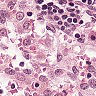
Metastatic tissue present: no